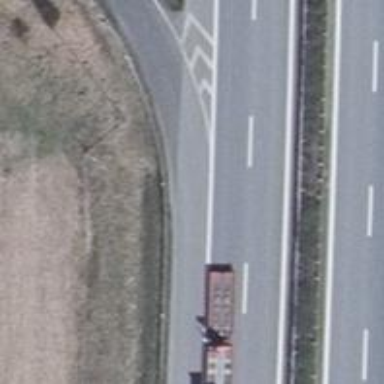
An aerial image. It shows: Motorway link.